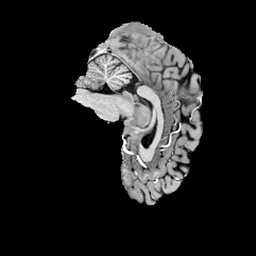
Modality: T1w
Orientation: sagittal
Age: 23
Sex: female
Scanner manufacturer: siemens
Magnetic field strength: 6.98 T
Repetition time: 6 s
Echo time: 0.00302 s